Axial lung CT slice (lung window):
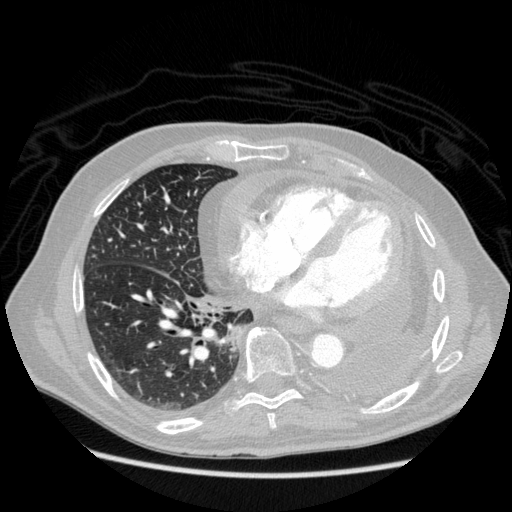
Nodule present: no